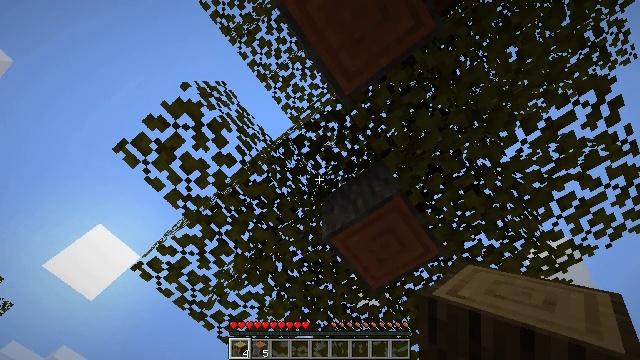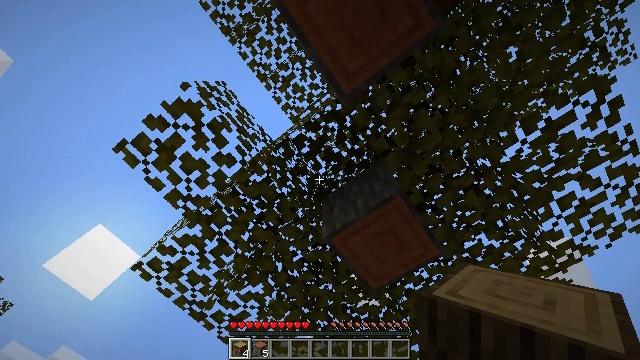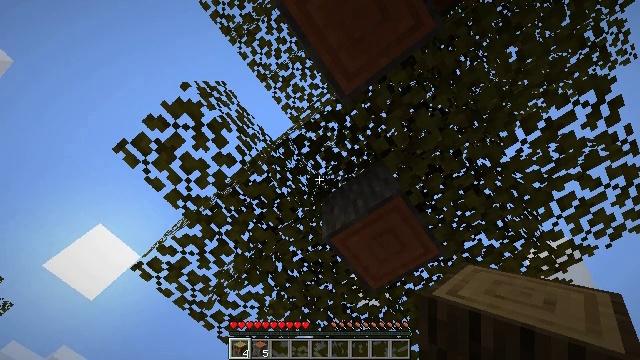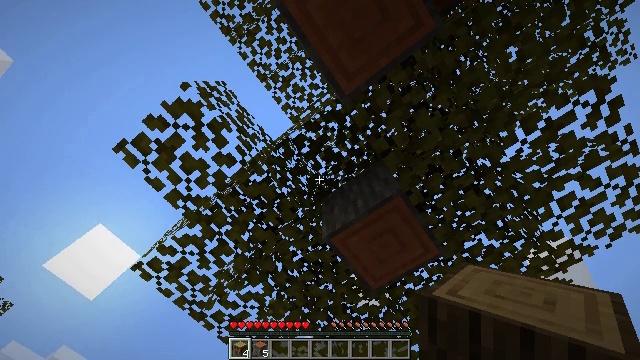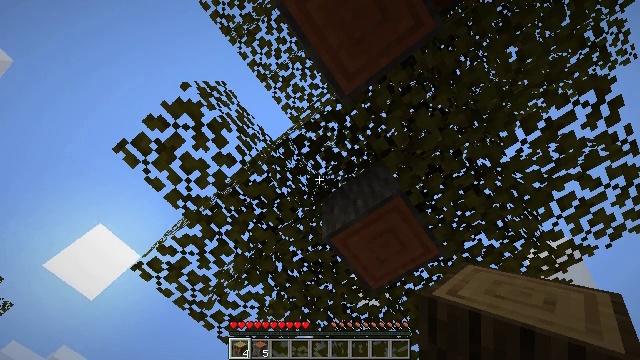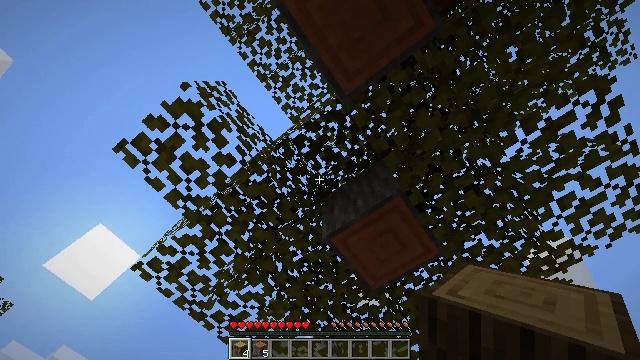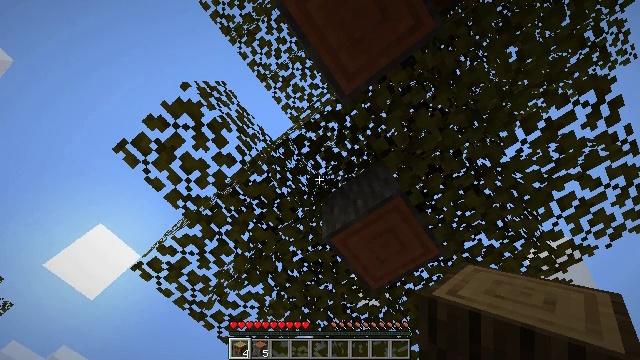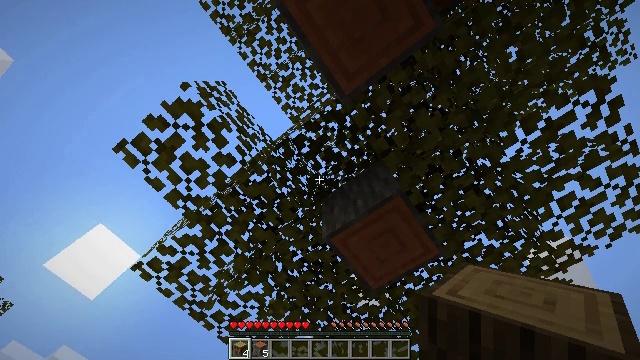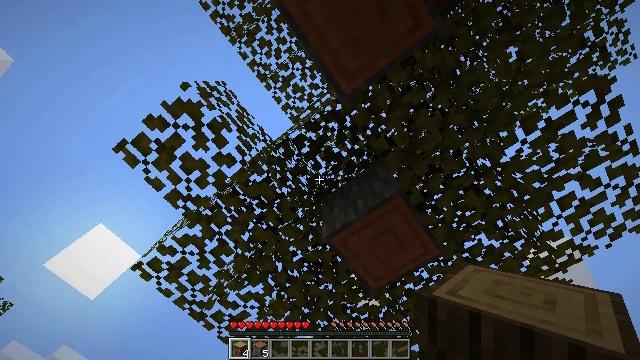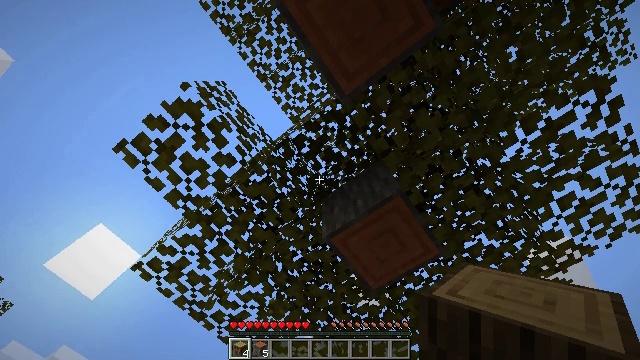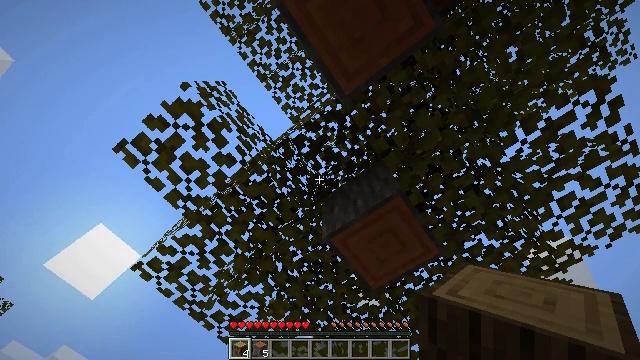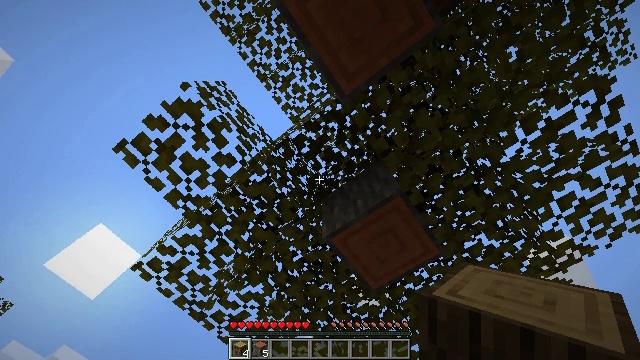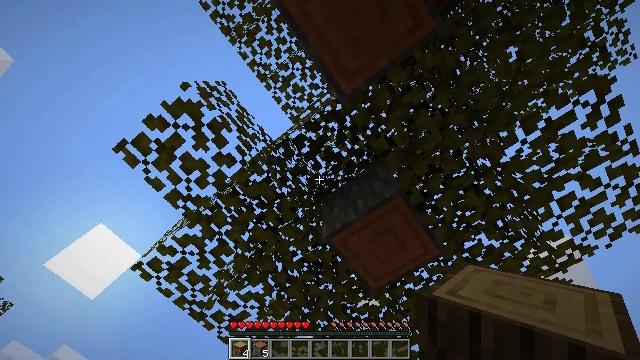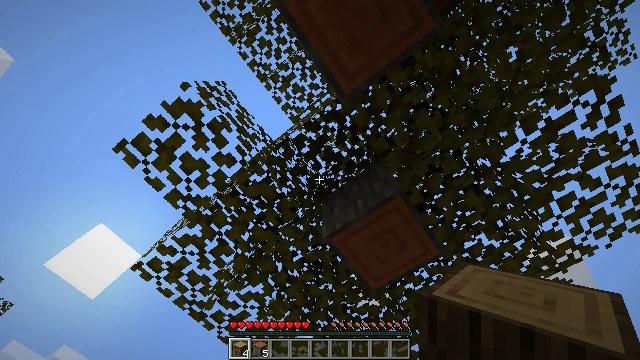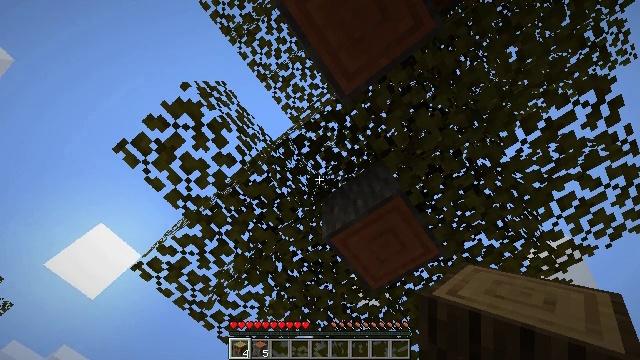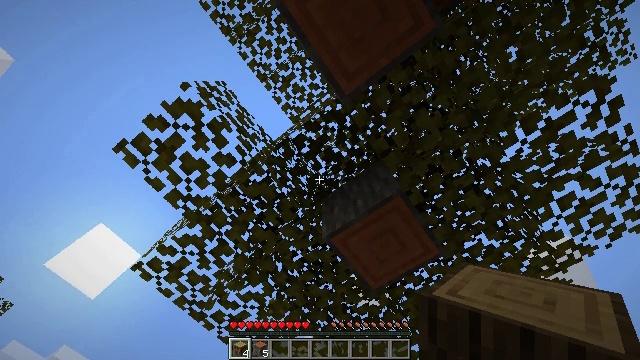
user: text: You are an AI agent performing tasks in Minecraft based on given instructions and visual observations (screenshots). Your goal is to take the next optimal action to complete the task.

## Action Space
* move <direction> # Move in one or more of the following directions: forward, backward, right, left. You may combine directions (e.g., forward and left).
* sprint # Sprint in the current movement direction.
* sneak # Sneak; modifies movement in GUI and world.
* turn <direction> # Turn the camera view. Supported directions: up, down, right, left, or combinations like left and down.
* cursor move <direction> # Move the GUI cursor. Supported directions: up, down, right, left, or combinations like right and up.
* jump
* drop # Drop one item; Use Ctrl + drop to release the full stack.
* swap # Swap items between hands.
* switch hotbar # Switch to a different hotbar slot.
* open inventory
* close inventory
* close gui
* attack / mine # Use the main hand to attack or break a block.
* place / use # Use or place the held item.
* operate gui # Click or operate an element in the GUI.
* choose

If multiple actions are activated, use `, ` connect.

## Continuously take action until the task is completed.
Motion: motion action
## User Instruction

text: Chop down the acacia log.
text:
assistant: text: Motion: no_op
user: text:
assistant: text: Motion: no_op
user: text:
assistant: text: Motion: no_op
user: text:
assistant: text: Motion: no_op
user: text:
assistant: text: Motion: no_op
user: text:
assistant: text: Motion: no_op
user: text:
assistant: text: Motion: no_op
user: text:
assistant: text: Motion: no_op
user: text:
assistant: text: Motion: no_op
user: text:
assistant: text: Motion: no_op
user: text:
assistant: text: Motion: no_op
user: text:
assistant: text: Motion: no_op
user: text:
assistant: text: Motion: no_op
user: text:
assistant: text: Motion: no_op
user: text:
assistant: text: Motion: no_op
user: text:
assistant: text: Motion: no_op
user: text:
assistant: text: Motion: no_op
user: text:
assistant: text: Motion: no_op
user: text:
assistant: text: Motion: no_op
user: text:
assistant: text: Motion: no_op
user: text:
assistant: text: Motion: no_op
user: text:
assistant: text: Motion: no_op
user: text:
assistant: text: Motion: no_op
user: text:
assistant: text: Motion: no_op
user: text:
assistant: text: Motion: no_op
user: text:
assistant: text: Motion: no_op
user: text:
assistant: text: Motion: no_op
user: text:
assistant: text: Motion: no_op
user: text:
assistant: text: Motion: no_op
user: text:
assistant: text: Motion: no_op